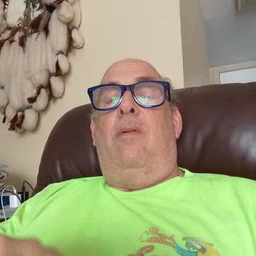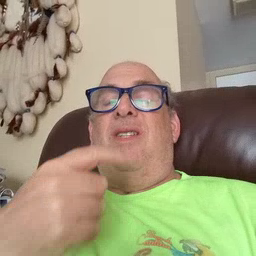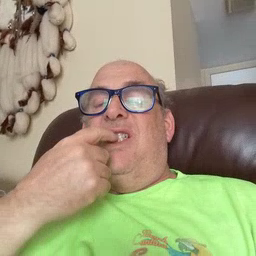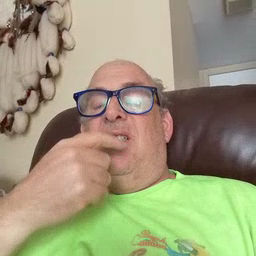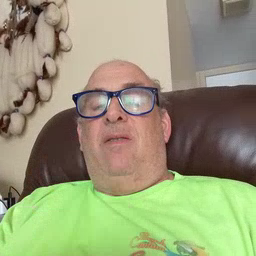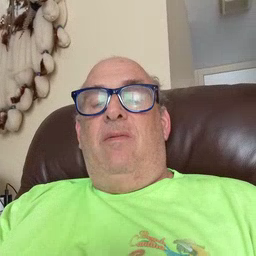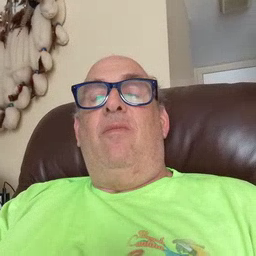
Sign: glasswindow